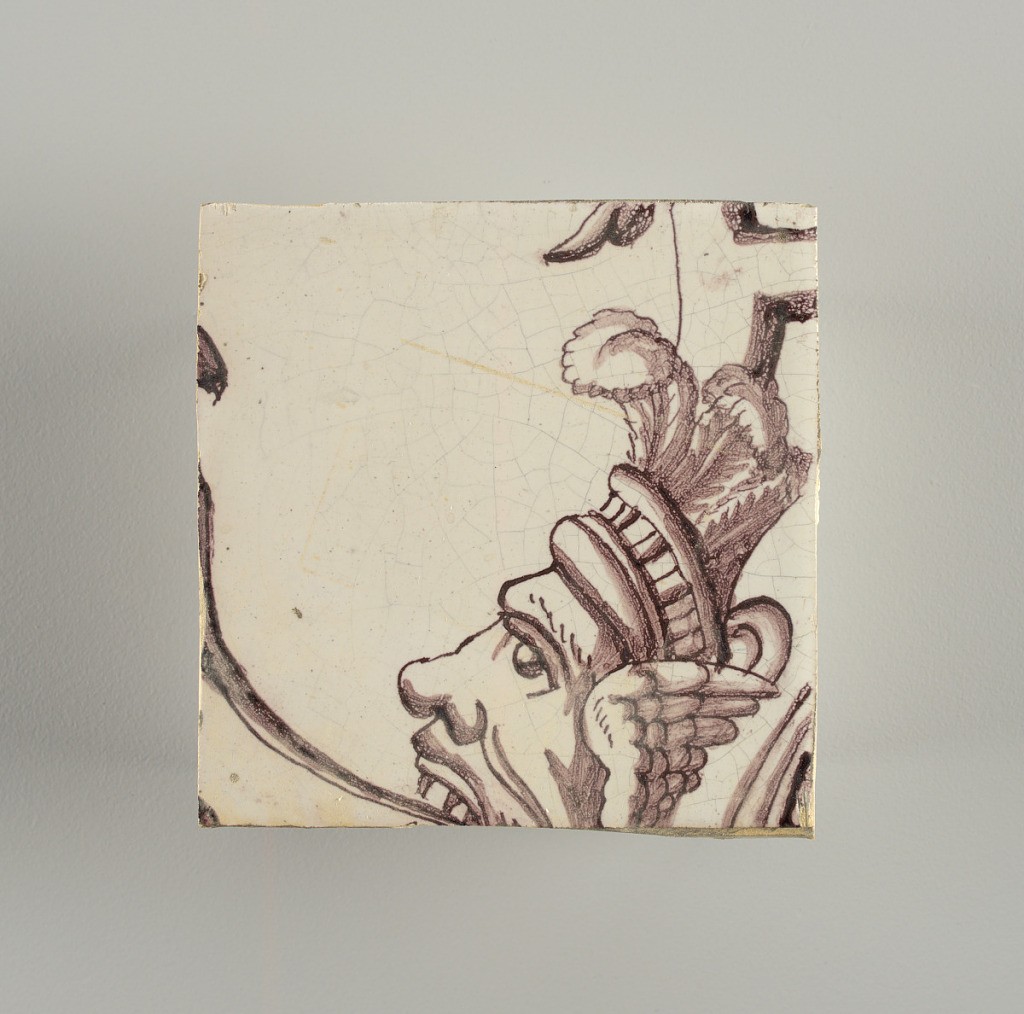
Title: Wall facing
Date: ca. 1725
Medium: Tin-glazed earthenware, underglaze
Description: Horizontal rectangle.  Thirty-seven tiles wide and twenty-one high with opening for door or window nineteen and one-half tiles high and twelve wide.  To left and right of opening, centered canopy above. Left, woman representing Hope, right, a sculputure urn.  Centered above opening, a mascaron.  Arabesque design of foliage.